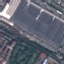
Land use / land cover class: Industrial